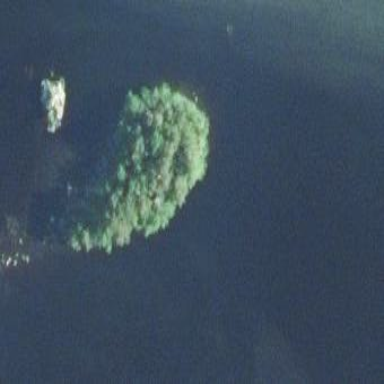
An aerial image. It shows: Islet covered with woodland.